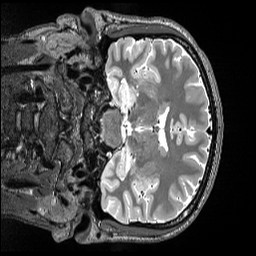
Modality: T2w
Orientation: coronal